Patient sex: F
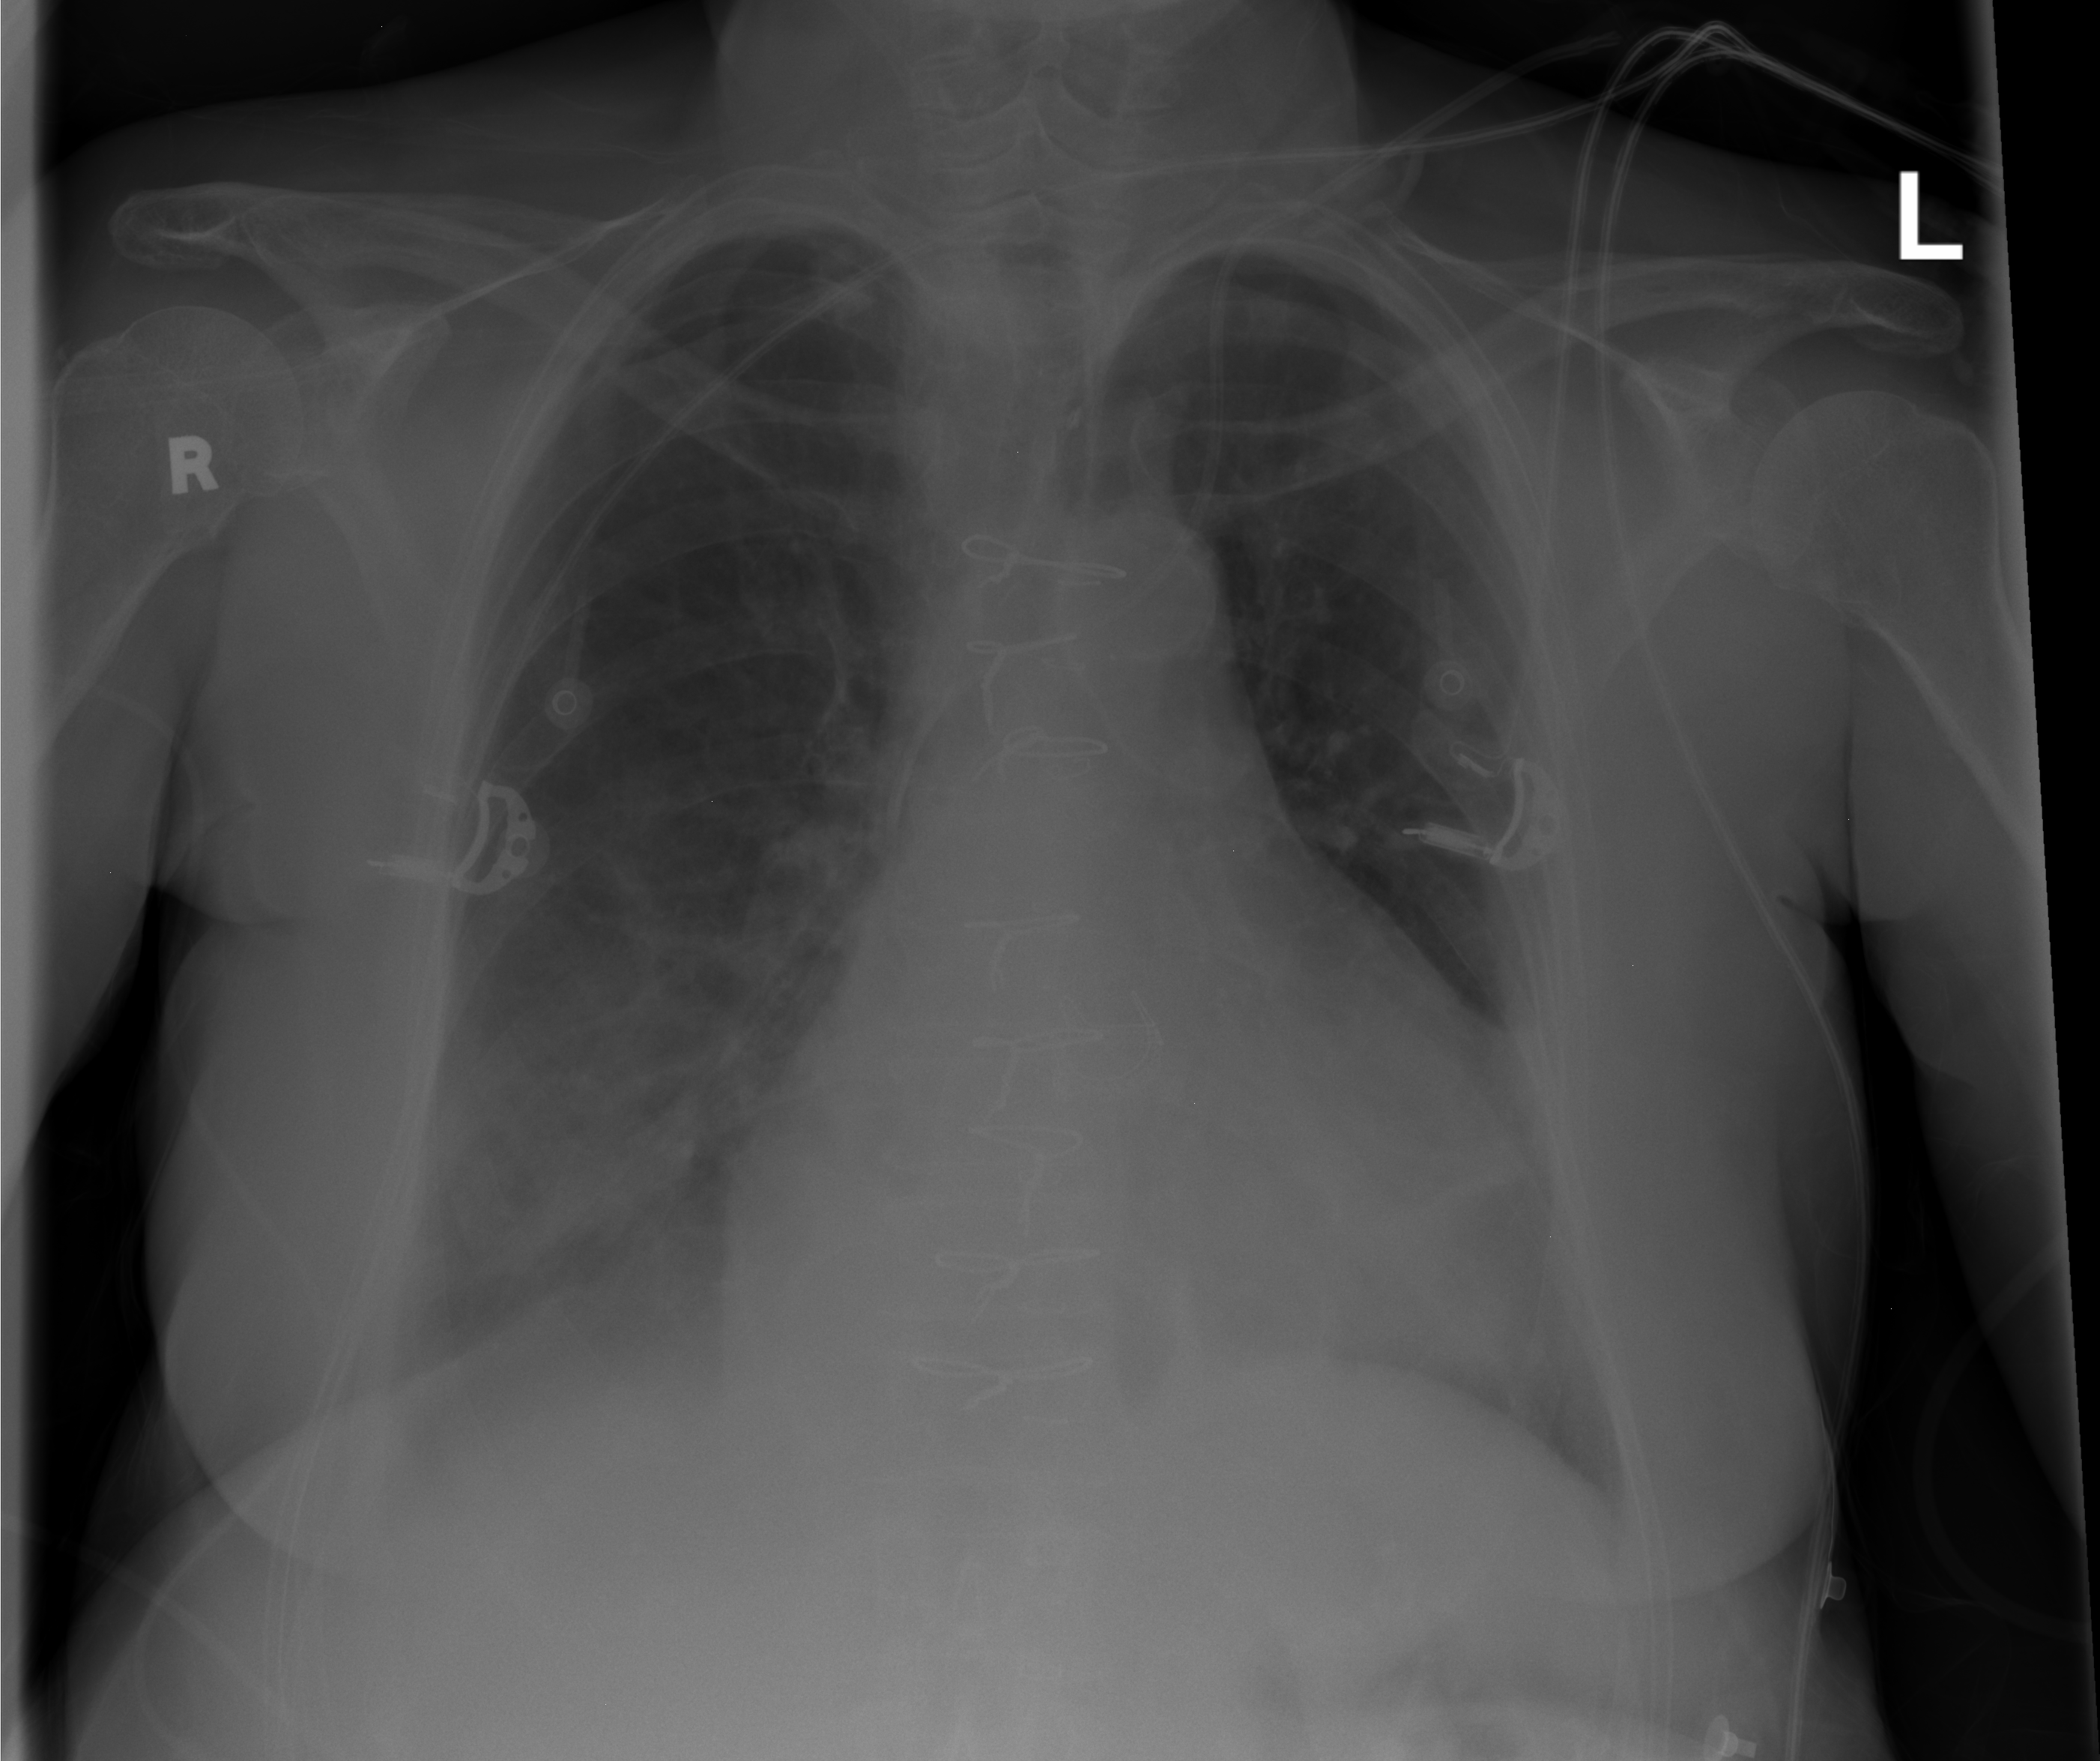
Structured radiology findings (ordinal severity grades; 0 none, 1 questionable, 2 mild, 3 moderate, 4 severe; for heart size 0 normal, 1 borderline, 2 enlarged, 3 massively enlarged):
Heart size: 2
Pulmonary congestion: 1
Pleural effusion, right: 2
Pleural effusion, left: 1
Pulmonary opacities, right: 0
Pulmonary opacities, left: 0
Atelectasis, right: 2
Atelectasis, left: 2